六年级 · 画法几何学
 画出下面平行四边形按 $2: 1$ 放大后的图形，再画出下面梯形按 $1: 3$ 缩小后的图形。

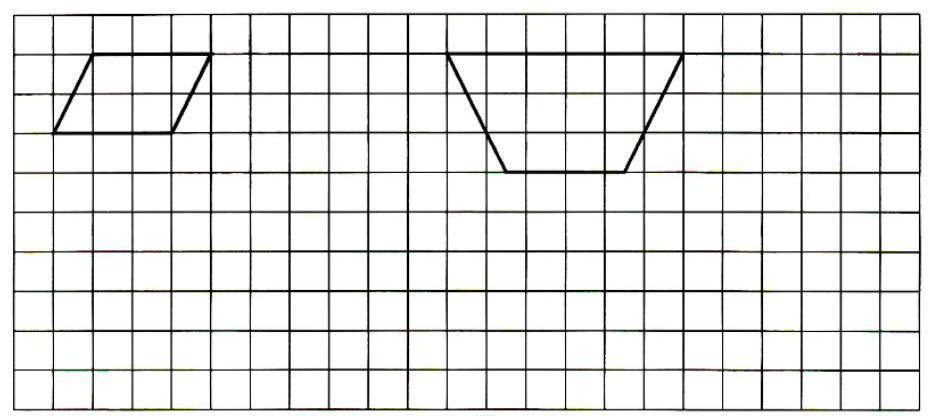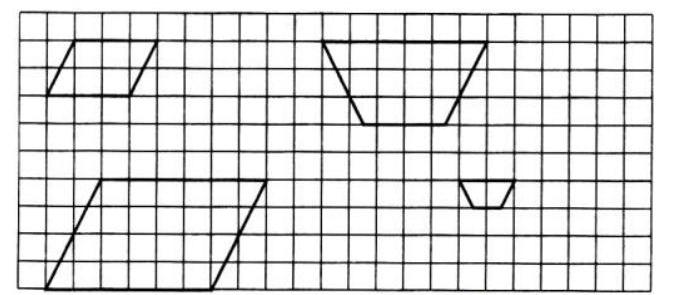
答案:
解析: